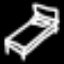
Label: bed